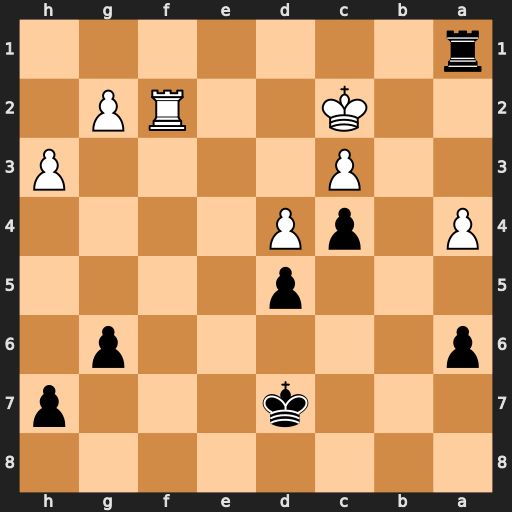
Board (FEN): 8/3k3p/p5p1/3p4/P1pP4/2P4P/2K2RP1/r7
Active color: b
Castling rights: -
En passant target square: -
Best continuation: Ra2+ Kd1 Rxf2